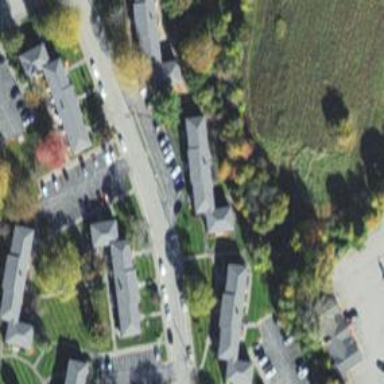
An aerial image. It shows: Footway.